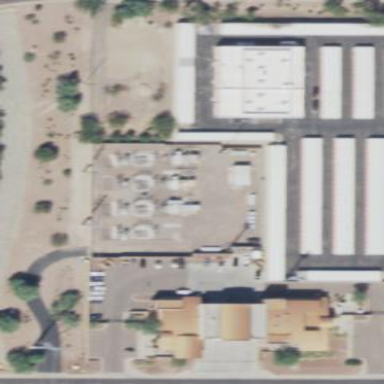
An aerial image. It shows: Outdoor power substation with surrounding wall. The substation operates at the distribution level.